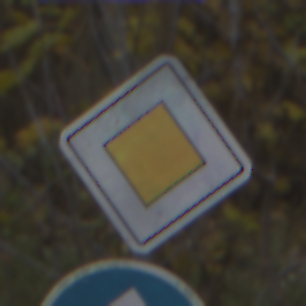
Verkehrszeichen: Vorfahrtsstrasse
Zusatzzeichen unten: VorgeschriebeneFahrtrichtungGeradeaus
Umgebung: Outdoor, Urban
Tageszeit: MorningAfternoon
Wetter: PartlyCloudy
Licht: Natural
Jahreszeit: NotSpecified
Kontrast: LowContrast